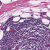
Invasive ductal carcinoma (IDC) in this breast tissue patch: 0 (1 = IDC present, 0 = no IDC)